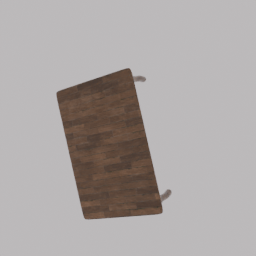
Label: furniture